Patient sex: M
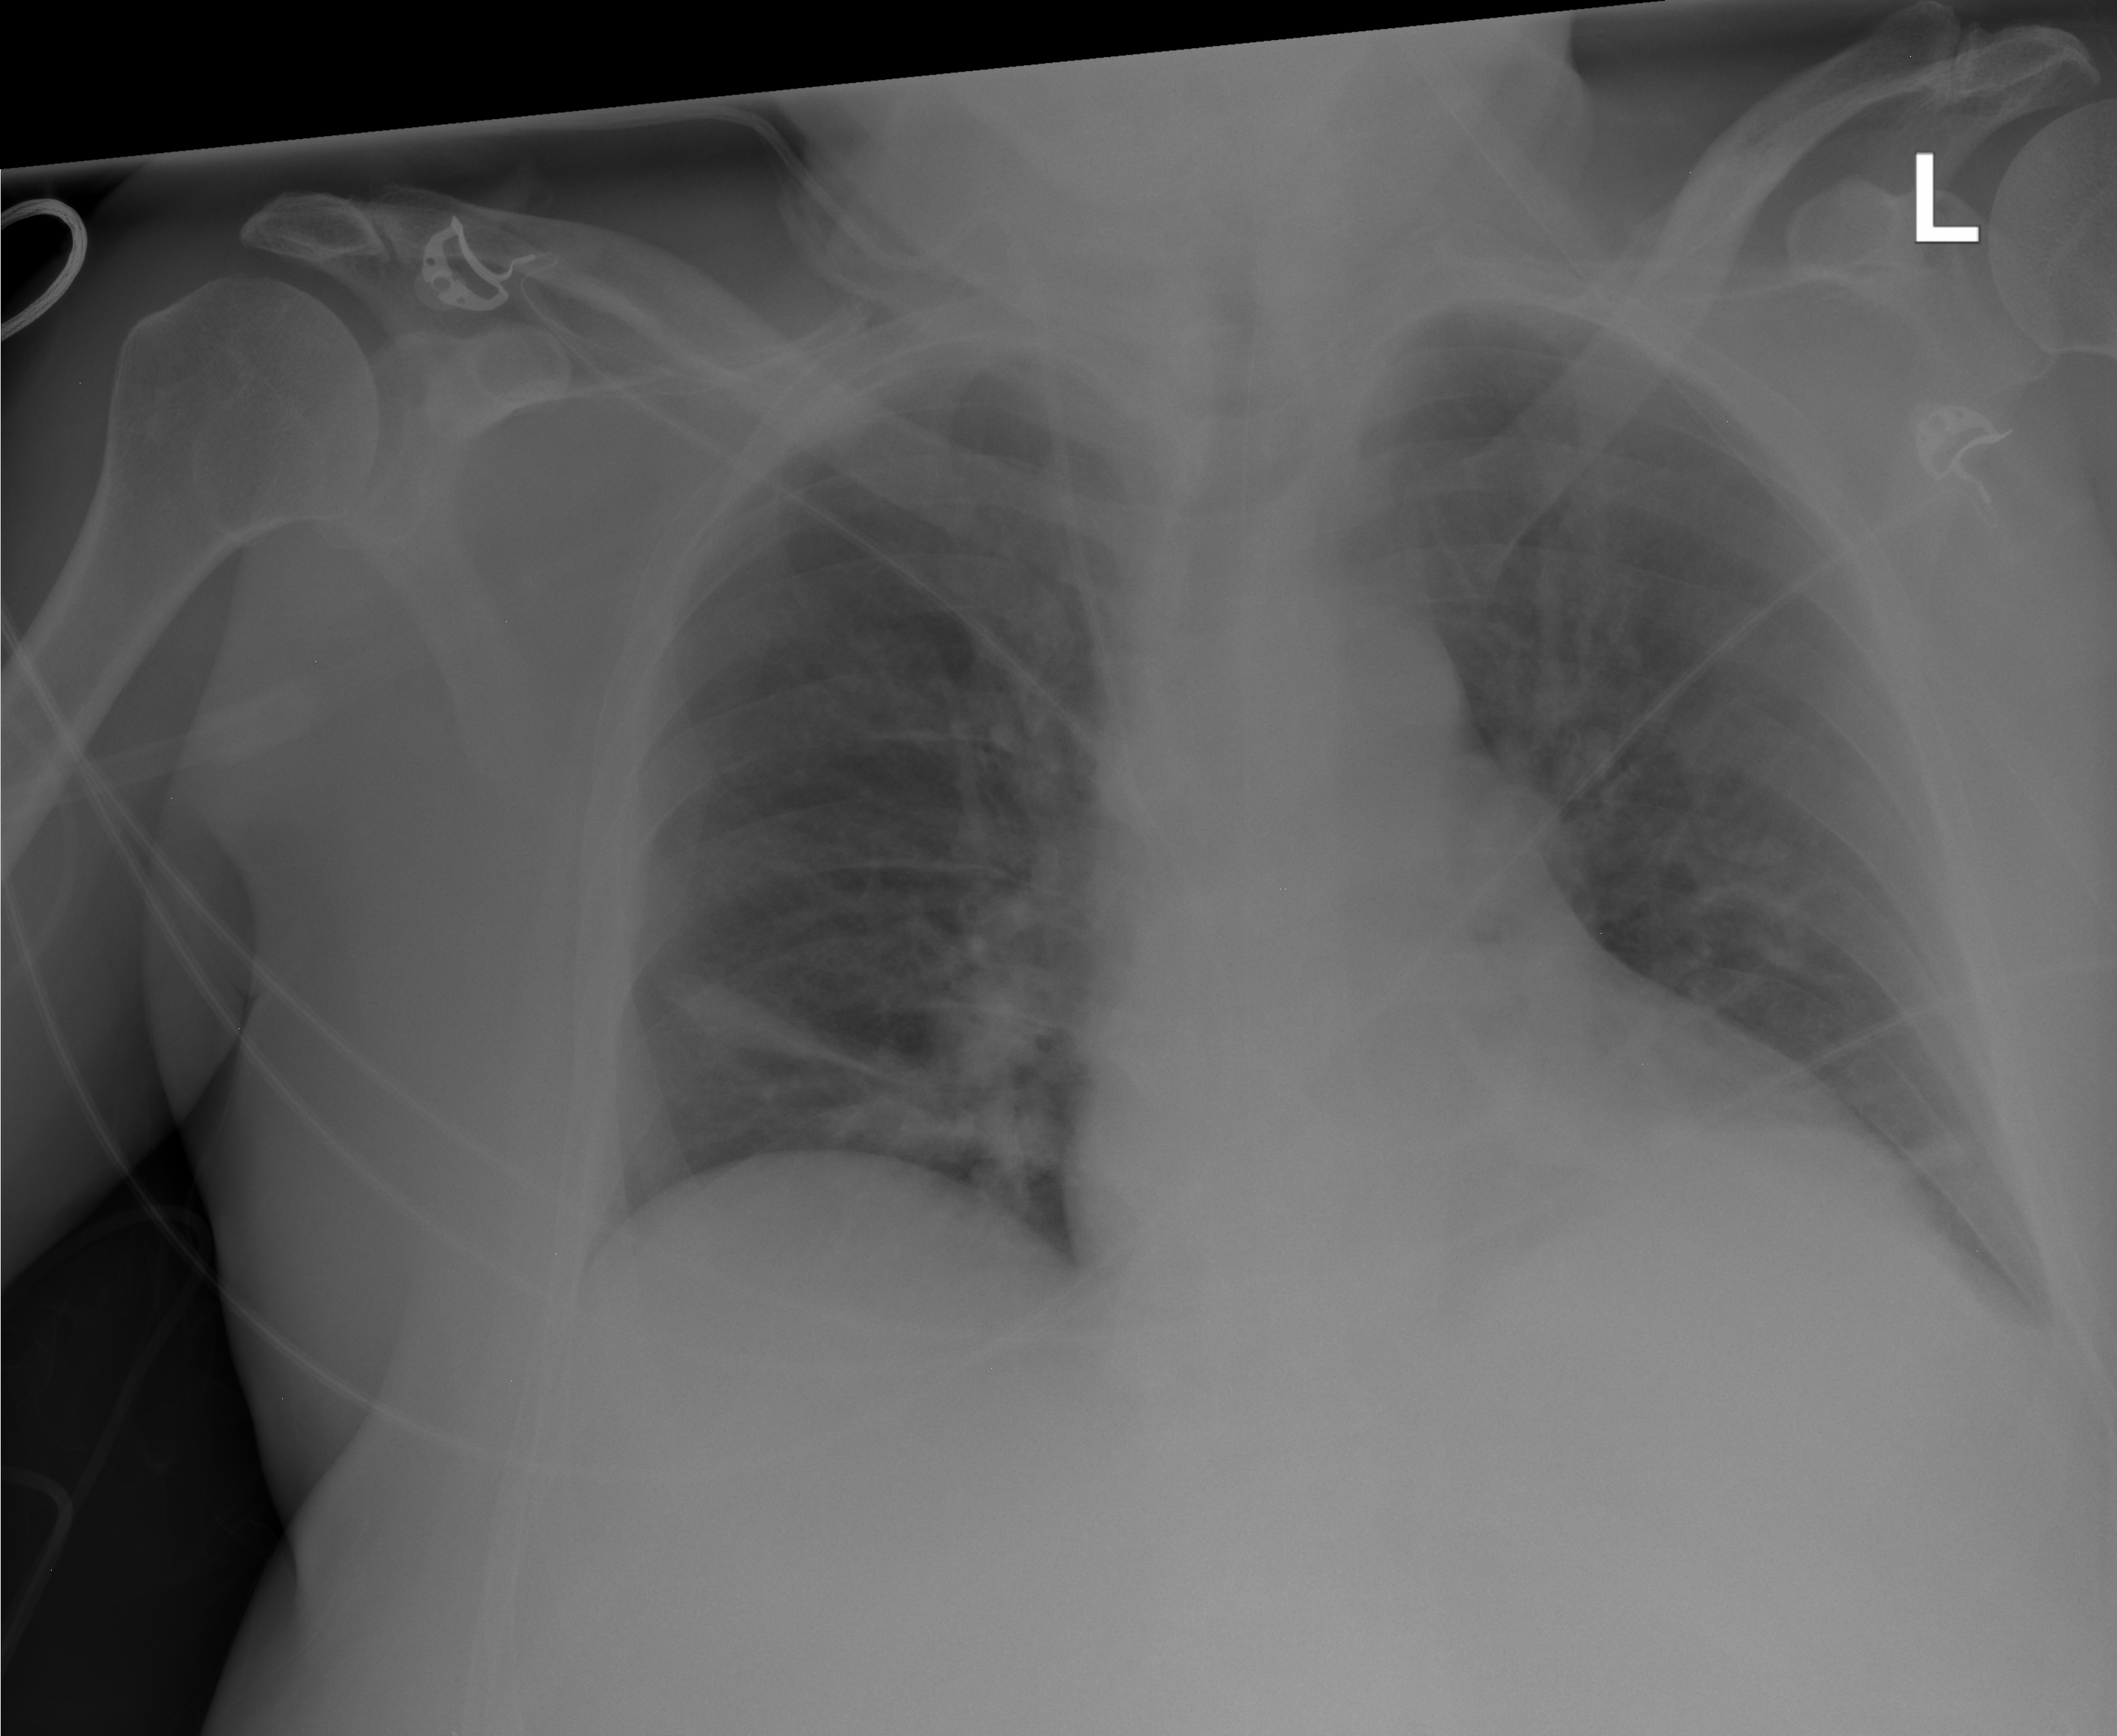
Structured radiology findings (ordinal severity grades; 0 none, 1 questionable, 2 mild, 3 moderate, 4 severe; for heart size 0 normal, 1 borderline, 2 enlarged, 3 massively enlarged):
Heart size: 2
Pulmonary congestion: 0
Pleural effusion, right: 0
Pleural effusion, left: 0
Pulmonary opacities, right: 0
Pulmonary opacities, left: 0
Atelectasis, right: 2
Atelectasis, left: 2